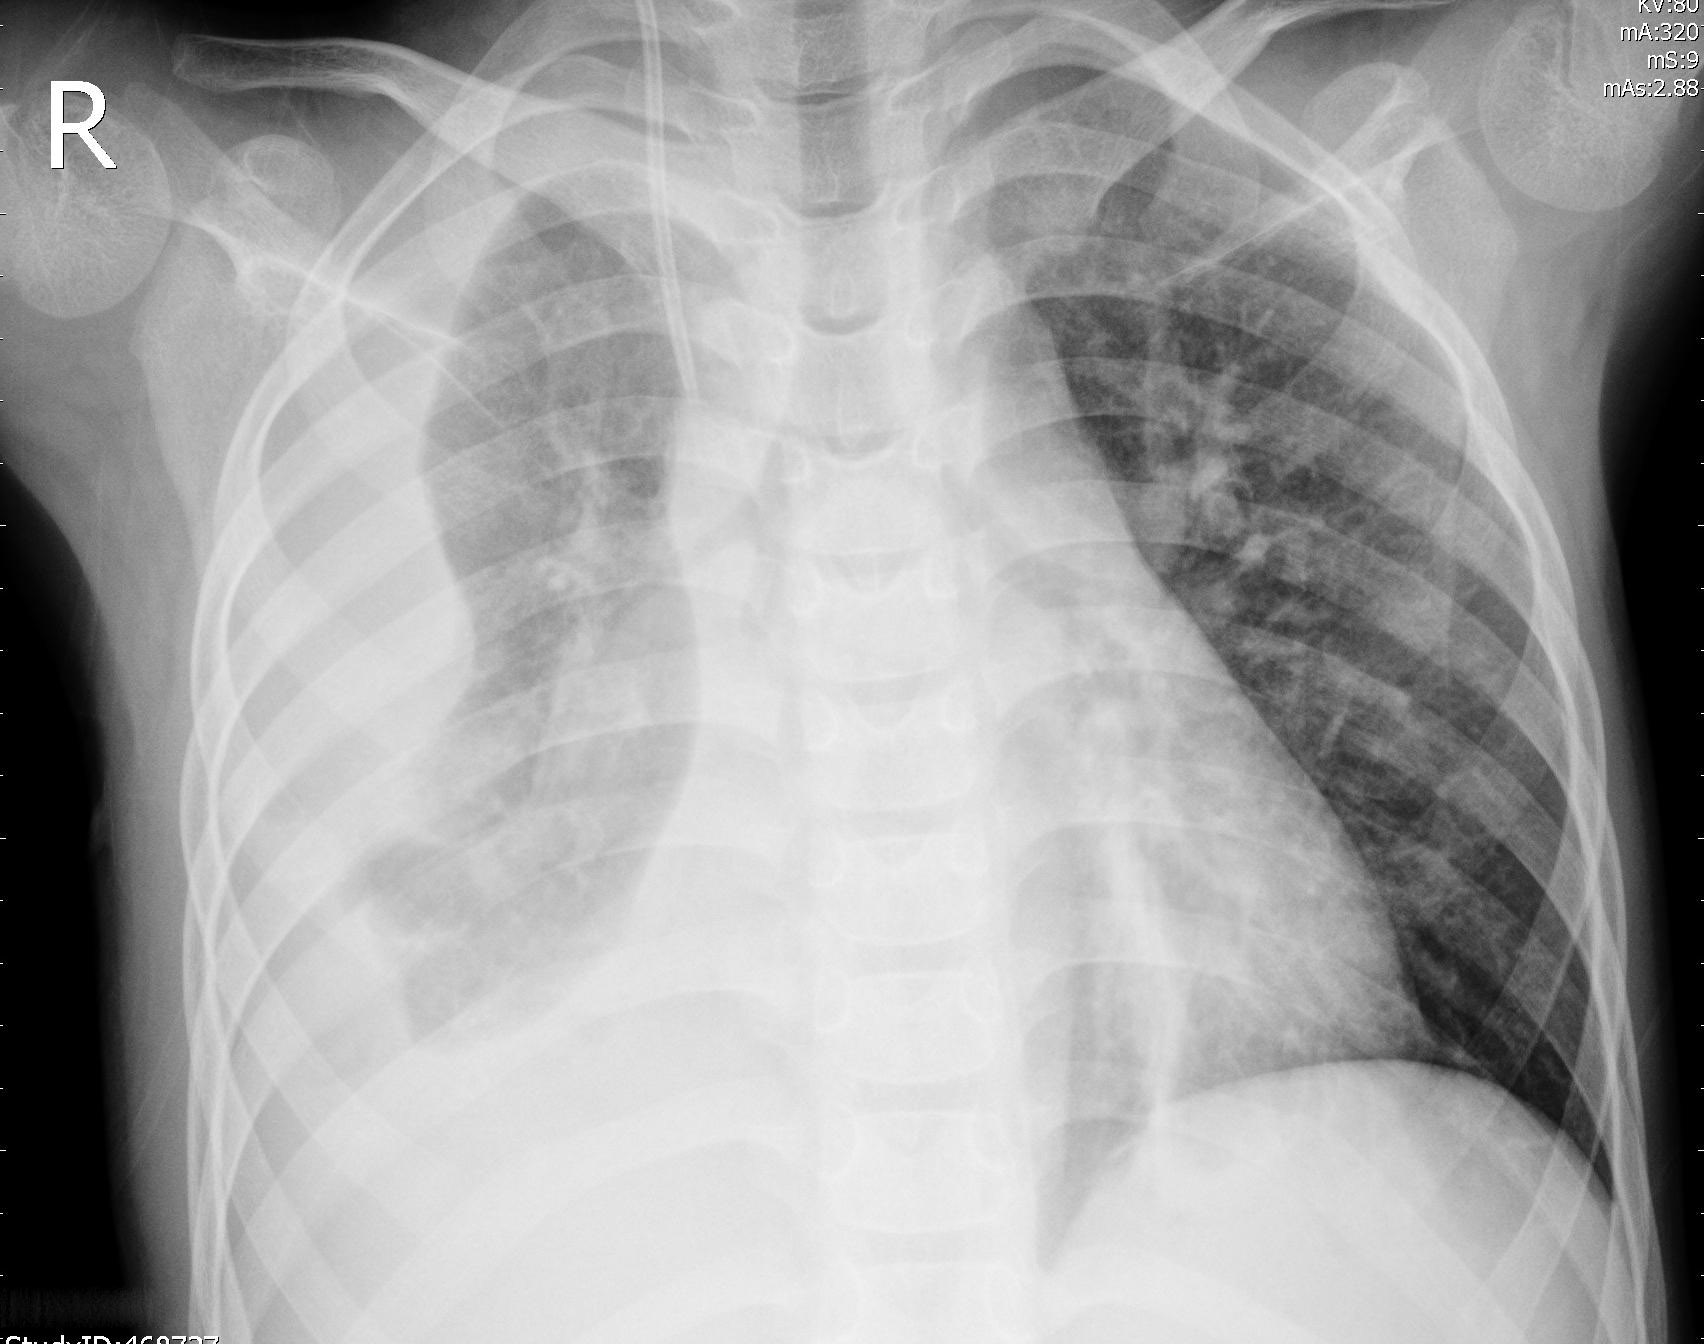
Diagnosis: PNEUMONIA